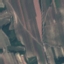
Land use / land cover: PermanentCrop